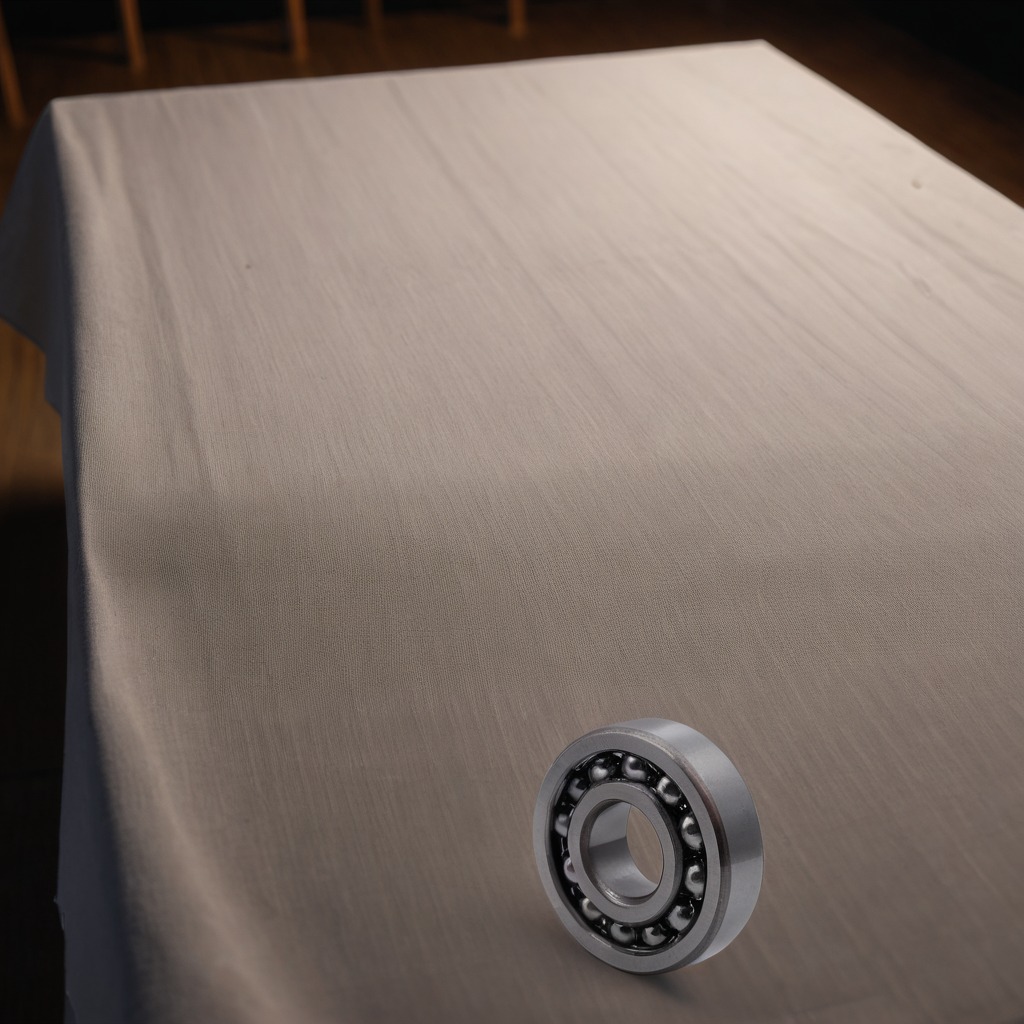
A metal ball bearing is lying on the wooden table.